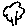
Label: tree